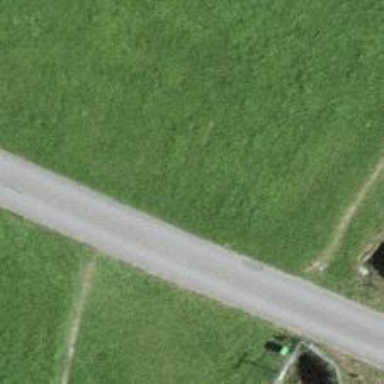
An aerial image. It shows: Emergency access point on the road.